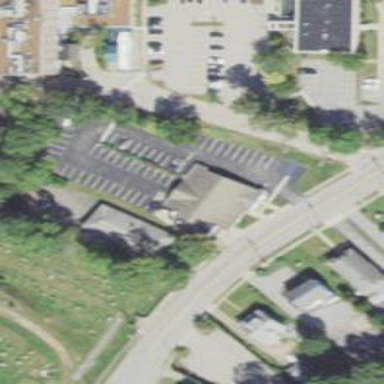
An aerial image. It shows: Healthcare clinic.